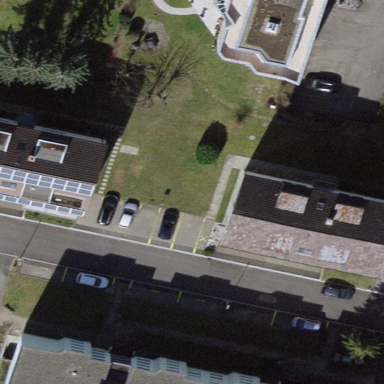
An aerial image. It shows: Terrace building.